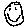
Label: smiley face